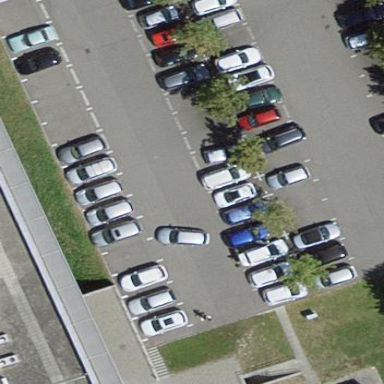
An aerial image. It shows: Parking area with surface.